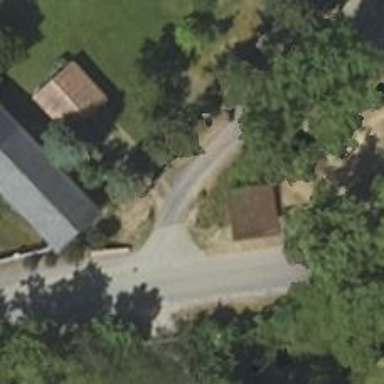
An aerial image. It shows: Residential road with compacted surface.